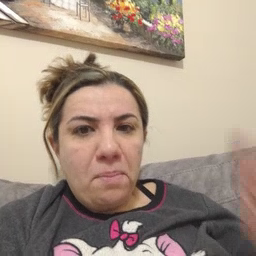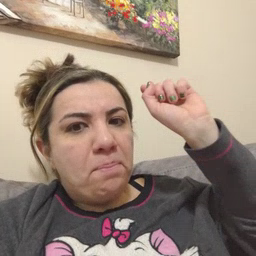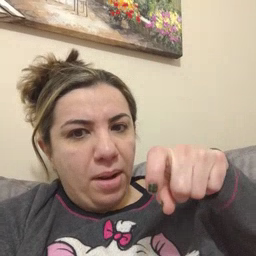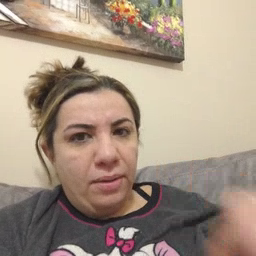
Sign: haveto